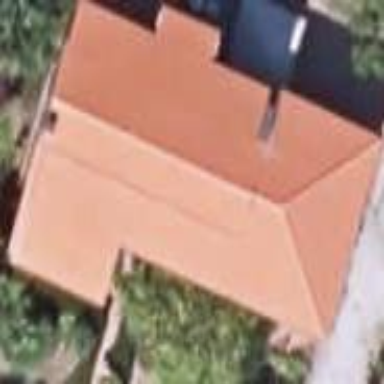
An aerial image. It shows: Simple and straightforward house.